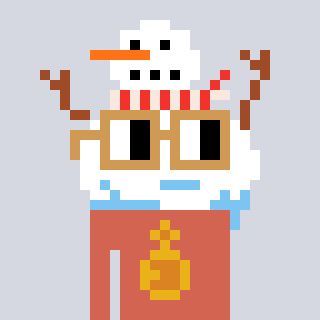
a pixel art character with square brown glasses, a snowman-shaped head and a peachy-colored body on a cool background